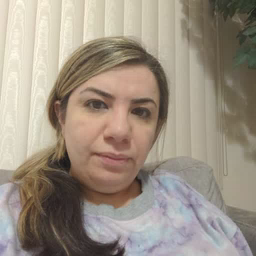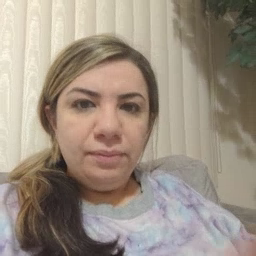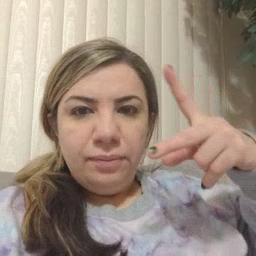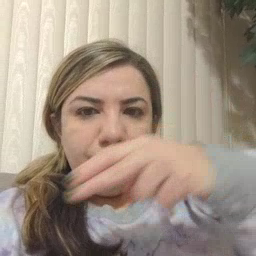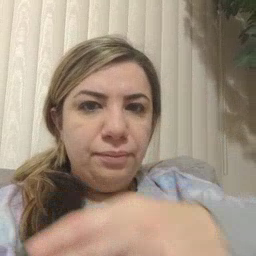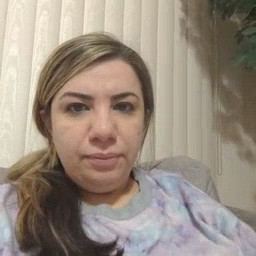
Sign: cut